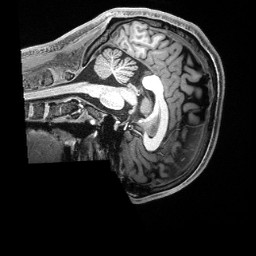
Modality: T1w
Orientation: sagittal
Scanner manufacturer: siemens
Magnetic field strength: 3 T
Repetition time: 2.5 s
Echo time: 0.00231 s